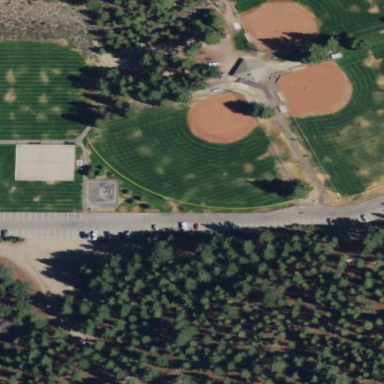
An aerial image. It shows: Baseball pitch for leisure land.